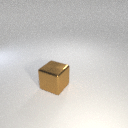
large brown metal cube